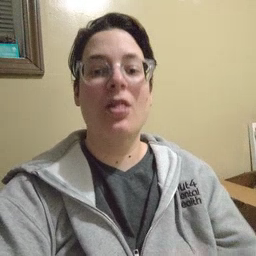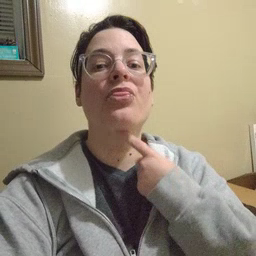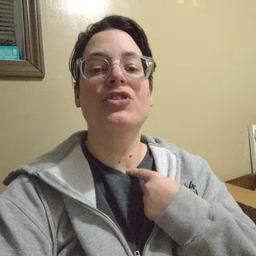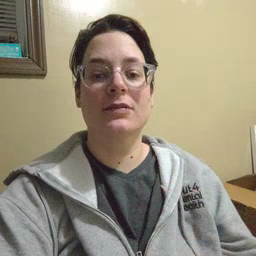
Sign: thirsty